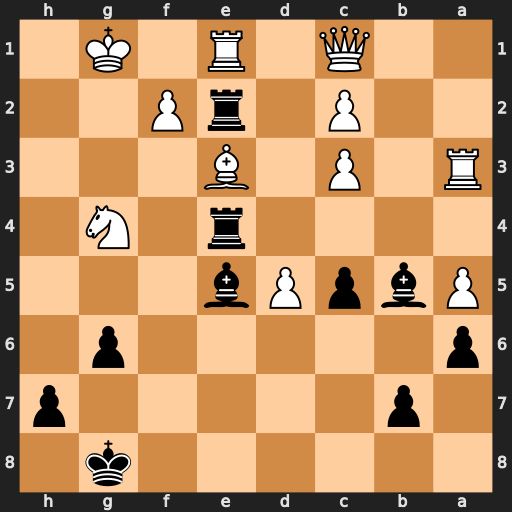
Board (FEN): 6k1/1p5p/p5p1/PbpPb3/4r1N1/R1P1B3/2P1rP2/2Q1R1K1
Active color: b
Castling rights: -
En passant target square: -
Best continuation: Rxg4+ Kh1 Bc4 Rxe2 Bxd5+ f3 Bxf3+ Rg2 Rxg2